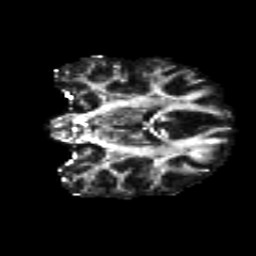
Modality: FA
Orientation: coronal
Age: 20
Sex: female
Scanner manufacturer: siemens
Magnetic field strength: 3 T
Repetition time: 8.8 s
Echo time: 0.085 s